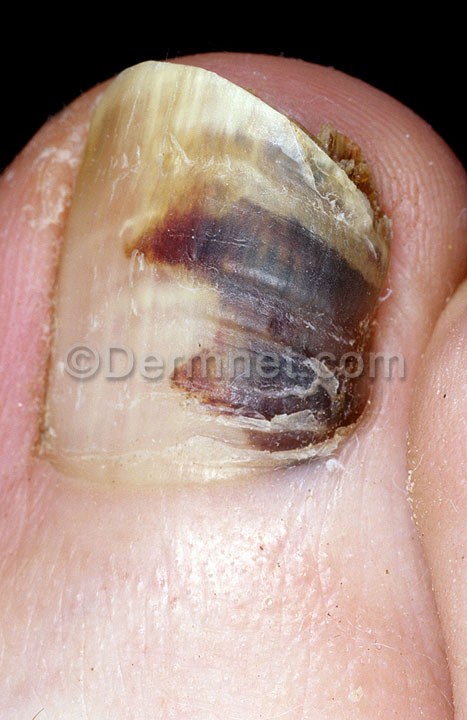
Disease: Nail Fungus and other Nail Disease